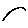
Label: fish